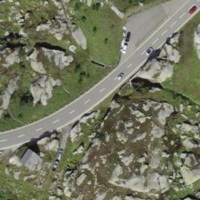
EUNIS habitat code: 31
Species observed at this site:
Kalmia procumbens
Chamaenerion angustifolium
Empetrum nigrum
Selaginella selaginoides
Parnassia palustris
Vaccinium myrtillus
Cicerbita alpina
Vaccinium uliginosum
Alauda arvensis
Gentiana bavarica
Campanula scheuchzeri
Huperzia selago
Calluna vulgaris
Sedum alpestre
Pyrrhocorax graculus